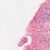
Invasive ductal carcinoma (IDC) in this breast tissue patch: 0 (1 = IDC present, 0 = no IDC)